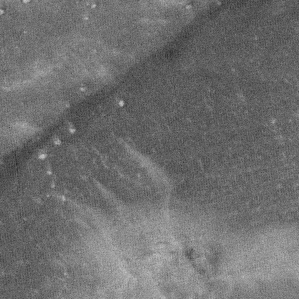
Label: frost